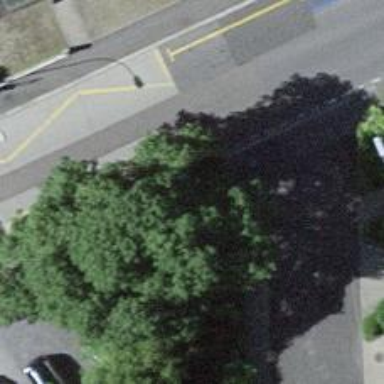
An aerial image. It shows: Bus stop with platform for public transport.